Field crop: maize
Growth stage: 2
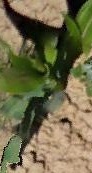
Species: maize